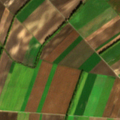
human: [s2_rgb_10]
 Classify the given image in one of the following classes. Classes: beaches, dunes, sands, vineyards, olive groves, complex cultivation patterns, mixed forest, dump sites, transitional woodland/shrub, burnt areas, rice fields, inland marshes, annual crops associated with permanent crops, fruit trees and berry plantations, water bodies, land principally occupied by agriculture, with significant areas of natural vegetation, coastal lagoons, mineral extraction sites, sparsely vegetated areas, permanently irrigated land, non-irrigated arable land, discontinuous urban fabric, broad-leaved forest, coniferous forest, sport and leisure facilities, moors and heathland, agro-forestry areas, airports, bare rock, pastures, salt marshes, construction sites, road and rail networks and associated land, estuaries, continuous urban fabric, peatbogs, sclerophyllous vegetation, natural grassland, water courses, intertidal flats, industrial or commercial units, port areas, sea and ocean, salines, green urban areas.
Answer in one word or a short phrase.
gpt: non-irrigated arable land